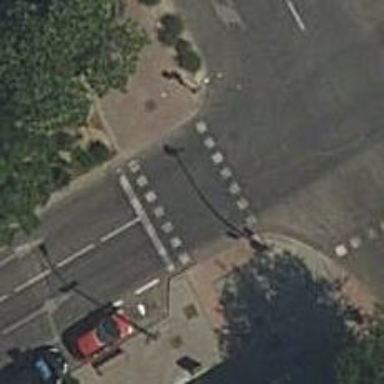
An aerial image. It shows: Zebra crossing with traffic signals. The crossing is marked by traffic lights.